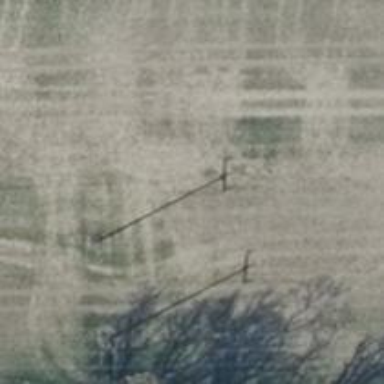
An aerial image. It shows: Minor power line.